Question: I am new to asp.net, Actually I am designing a web page which is similar to my Windows Form.
my windows form consists of a DataGridView which consists of 12 columns and 8 rows at any time. I am showing my windows form below

How can i do this in web page. In windows I am adding 8 rows programmatically to the DatagridView like
'''
dgv.Rows.Add(8);
foreach (DataGridViewRow dgR in dgv.Rows)
{
dgR.HeaderCell.Value = Convert.ToChar(dgR.Index + 65).ToString();
}
'''
but i don't know how to write in Web. Can anybody please help regarding this.
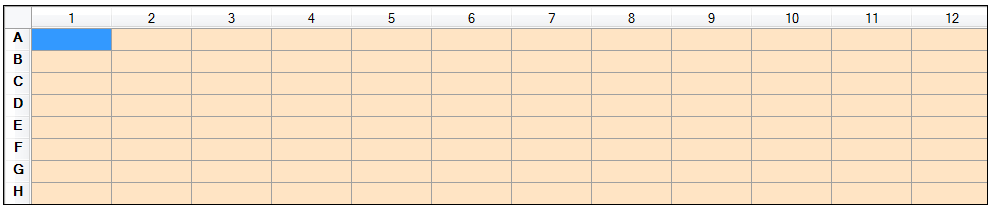
Answer: It's a little bit more overhead in asp.net webforms (guess that's what you are using). Best way would be to create a DataTable. Here is a little example (untested though)
'''
var dt = new DataTable();
//create columns
for(int i = 1; i <= 12; i++){
dt.Columns.Add(new DataColumn(i.ToString(CultureInfo.InvariantCulture), typeof(string)));
}
//create rows
for(int i = 0; i < 8; i++){
var newRow = dt.NewRow();
for(int j = 1; j <= 12; j++){
newRow[j.ToString(CultureInfo.InvariantCulture)] = string.Empty;
}
dt.Rows.Add(newRow);
}
myGridView.DataSource = dt;
myGridView.DataBind();
'''
I hope that helps: